Field crop: maize
Growth stage: 2
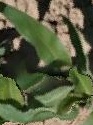
Species: maize